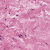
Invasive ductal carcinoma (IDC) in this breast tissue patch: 0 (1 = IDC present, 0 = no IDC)